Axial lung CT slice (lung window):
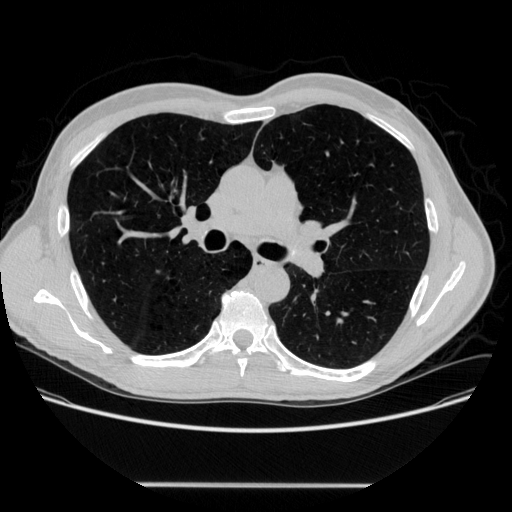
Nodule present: no